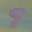
Label: 9